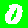
Digit: 0